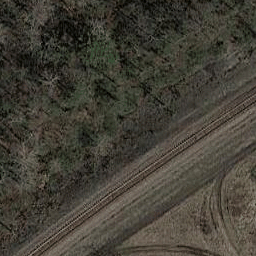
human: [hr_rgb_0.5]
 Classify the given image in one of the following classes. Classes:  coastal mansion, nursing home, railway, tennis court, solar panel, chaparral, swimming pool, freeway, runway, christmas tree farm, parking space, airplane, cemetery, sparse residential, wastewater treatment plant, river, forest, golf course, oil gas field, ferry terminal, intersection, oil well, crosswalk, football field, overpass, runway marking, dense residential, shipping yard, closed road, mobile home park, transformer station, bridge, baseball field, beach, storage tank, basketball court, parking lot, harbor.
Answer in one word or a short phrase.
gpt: railway